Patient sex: F
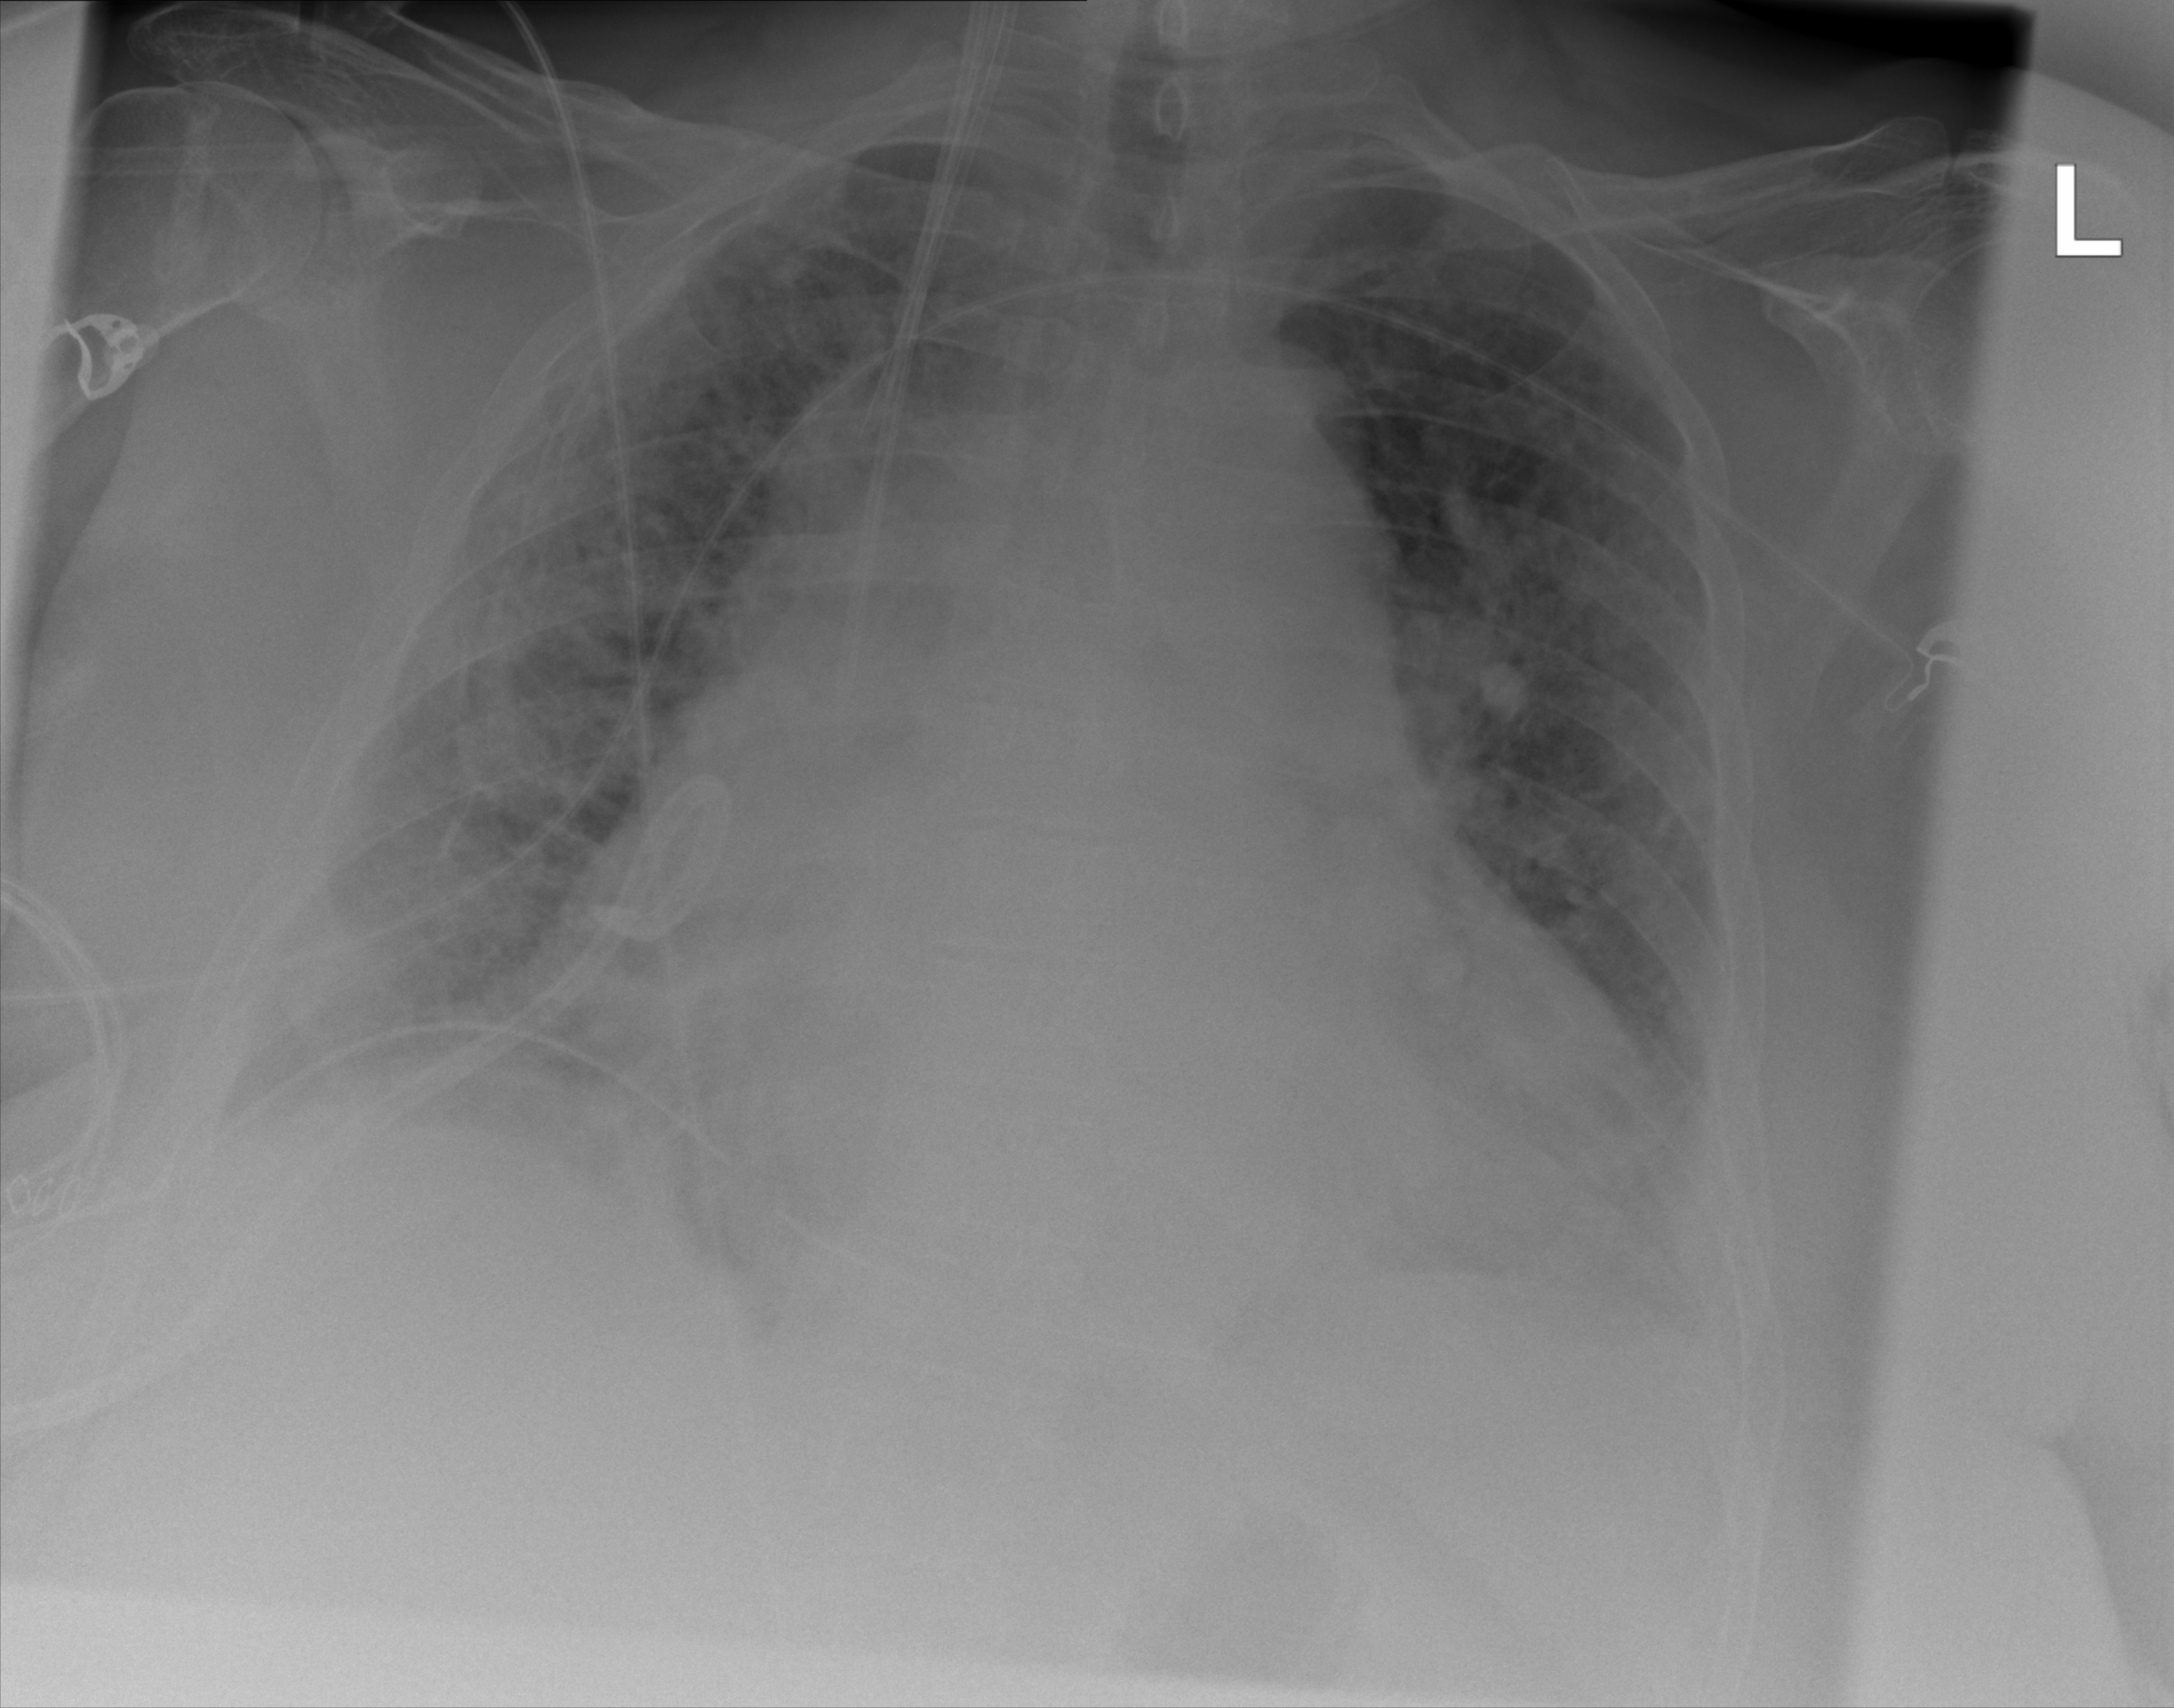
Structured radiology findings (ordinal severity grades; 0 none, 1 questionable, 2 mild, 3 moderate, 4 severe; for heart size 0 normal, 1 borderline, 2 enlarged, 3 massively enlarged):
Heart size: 3
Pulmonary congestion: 2
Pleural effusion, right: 2
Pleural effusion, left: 2
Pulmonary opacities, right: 3
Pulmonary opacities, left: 2
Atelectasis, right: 2
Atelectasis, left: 2